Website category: sports
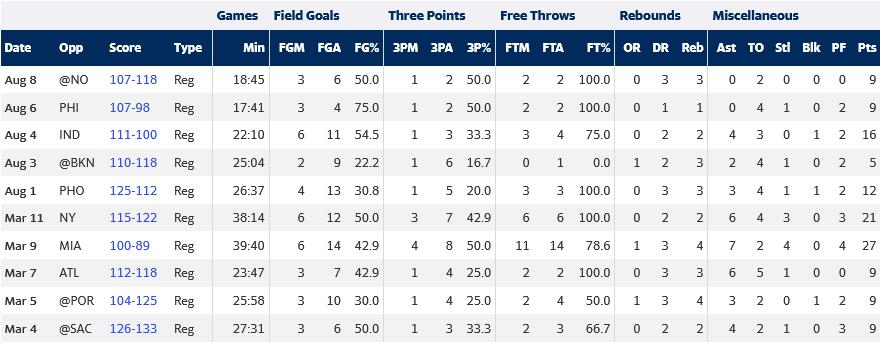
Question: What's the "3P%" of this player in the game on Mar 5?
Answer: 25.0

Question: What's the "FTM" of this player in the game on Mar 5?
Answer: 2

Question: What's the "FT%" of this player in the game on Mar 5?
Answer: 50.0

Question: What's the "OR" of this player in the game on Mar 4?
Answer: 0

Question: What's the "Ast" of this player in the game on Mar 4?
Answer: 4

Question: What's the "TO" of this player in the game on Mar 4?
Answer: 2

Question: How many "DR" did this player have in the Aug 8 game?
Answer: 3

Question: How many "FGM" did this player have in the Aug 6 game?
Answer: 3

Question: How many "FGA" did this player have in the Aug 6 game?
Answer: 4

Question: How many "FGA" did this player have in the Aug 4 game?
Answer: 11

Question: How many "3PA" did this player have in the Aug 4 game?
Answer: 3

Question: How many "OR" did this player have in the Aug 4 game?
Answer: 0

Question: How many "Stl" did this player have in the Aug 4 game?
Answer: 0

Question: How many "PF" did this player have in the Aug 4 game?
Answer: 2

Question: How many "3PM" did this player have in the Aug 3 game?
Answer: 1

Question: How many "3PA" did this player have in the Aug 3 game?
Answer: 6

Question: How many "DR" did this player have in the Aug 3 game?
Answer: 2

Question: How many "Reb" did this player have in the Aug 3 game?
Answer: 3

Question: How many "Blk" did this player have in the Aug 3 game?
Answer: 0

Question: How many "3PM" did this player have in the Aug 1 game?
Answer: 1

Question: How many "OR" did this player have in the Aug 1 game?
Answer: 0

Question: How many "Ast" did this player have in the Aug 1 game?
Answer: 3

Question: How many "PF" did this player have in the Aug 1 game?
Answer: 2

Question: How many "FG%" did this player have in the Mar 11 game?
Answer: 50.0

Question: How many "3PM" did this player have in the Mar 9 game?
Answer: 4

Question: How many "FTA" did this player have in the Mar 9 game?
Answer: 14

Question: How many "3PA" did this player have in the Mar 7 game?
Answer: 4

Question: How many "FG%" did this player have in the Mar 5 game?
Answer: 30.0

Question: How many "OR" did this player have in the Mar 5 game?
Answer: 1

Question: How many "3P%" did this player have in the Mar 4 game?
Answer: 33.3

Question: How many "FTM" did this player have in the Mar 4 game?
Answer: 2

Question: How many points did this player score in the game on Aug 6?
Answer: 9

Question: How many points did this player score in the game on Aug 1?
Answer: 12

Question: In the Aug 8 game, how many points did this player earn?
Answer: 9

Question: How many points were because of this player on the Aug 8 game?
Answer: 9

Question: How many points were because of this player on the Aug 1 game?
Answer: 12